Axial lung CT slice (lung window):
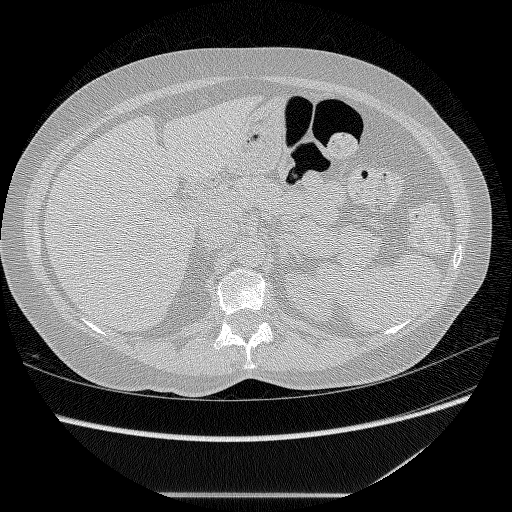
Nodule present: no